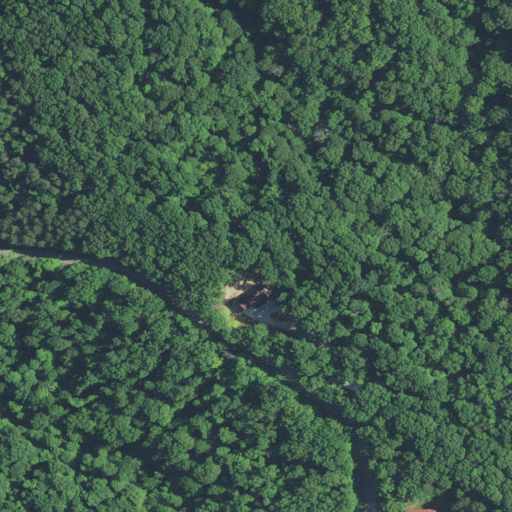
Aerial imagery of mountain in Indiana named Bald Knob containing deciduous forest, open development, and medium intensity development